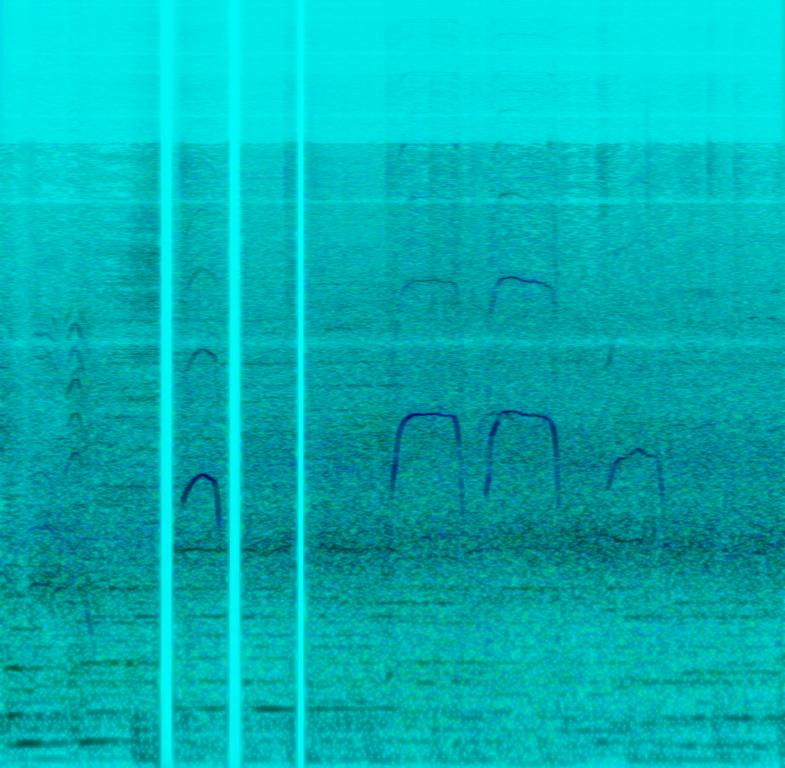
The music features a male voice singing. The music is secondary and is being played in the background by a speaker and recorded with a camera/phone. Louder than the music is the crowd continuously screaming.